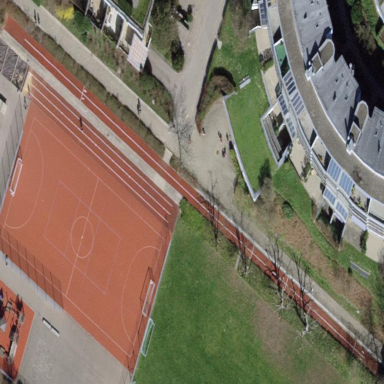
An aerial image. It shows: Athletics pitch for leisure land sports.